Aerial crown-view tile of a tropical tree (Barro Colorado Island, Panama), acquired 20240611:
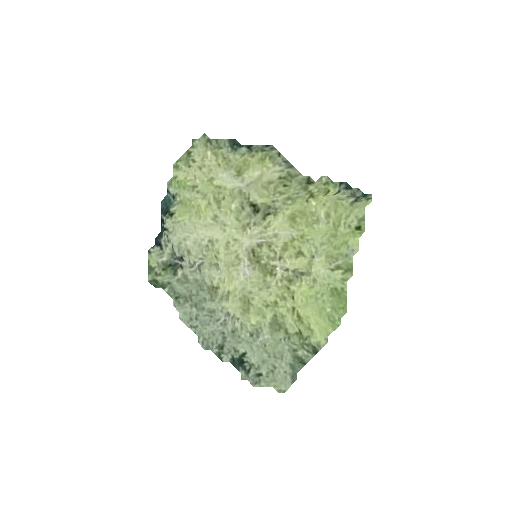
Species: Quararibea stenophylla
GBIF accepted scientific name: Quararibea stenophylla
Crown area: 59.142 m²